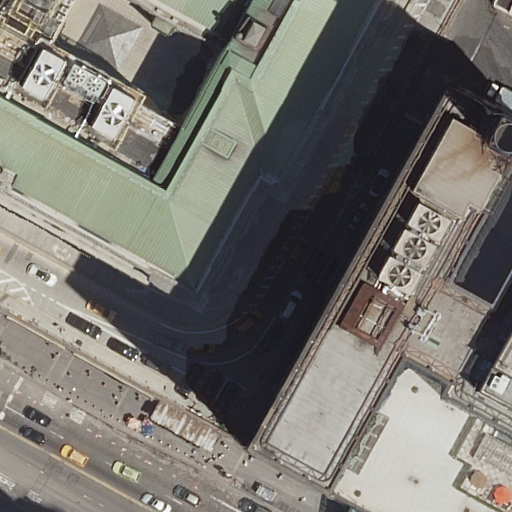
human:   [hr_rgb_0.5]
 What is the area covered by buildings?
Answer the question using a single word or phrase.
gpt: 2115m2

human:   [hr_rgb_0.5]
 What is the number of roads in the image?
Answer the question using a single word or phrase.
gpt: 16

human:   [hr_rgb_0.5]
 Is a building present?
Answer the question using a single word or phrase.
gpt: yes

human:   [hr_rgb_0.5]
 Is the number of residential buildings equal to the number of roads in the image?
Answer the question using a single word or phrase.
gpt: no

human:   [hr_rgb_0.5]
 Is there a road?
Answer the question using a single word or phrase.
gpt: yes

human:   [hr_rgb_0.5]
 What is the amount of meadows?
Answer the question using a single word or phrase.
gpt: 0

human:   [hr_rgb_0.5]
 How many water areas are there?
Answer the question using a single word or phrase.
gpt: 0

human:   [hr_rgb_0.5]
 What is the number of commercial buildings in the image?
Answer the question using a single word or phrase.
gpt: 1

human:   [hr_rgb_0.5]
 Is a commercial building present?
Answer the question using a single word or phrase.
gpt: yes

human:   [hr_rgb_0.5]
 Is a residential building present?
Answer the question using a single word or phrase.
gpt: yes

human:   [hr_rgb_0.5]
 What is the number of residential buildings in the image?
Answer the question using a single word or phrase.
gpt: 2

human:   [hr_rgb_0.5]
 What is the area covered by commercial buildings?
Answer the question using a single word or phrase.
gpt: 2m2

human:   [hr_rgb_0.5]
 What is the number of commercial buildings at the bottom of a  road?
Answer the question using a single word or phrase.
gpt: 0

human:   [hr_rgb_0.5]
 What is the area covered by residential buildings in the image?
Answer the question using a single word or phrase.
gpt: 2102m2

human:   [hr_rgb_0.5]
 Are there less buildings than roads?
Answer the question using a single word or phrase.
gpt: yes

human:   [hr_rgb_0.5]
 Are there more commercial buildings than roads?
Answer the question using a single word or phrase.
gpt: no

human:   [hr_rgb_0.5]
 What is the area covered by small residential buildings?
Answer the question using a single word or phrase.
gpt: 0m2

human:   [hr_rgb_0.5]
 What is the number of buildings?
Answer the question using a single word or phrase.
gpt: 4

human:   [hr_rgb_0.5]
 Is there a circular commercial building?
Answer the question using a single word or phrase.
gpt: no

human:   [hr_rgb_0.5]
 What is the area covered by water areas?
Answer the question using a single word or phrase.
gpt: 0m2

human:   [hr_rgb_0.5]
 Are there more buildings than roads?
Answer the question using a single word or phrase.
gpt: no

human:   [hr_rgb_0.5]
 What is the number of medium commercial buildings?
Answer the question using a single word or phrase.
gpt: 0

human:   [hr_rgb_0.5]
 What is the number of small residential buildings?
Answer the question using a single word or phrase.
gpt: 0

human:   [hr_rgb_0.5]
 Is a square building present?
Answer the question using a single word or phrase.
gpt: no

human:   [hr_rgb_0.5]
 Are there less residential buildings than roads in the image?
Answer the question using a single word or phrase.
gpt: yes

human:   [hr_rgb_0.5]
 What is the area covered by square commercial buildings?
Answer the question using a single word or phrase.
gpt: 0m2

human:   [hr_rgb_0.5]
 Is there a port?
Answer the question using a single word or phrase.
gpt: no

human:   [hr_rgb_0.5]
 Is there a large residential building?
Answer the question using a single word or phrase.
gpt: yes

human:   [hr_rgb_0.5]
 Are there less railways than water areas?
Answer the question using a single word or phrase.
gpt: no

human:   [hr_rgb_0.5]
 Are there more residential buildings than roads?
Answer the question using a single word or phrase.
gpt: no

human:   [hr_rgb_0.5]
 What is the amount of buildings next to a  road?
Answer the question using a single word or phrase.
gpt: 4

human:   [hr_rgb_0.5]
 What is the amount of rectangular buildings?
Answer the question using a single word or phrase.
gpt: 4

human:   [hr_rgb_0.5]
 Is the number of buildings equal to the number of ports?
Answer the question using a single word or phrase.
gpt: no

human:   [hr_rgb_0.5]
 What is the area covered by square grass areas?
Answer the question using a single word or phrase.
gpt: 0m2

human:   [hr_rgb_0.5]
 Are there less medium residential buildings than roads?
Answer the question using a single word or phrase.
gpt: yes

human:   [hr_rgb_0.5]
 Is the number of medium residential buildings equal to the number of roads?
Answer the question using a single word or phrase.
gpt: no

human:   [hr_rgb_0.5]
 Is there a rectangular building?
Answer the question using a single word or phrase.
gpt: yes

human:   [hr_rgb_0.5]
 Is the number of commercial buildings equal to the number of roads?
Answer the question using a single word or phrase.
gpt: no

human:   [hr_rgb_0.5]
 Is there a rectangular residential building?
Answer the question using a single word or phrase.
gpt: yes

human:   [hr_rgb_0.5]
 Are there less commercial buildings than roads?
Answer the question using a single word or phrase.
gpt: yes

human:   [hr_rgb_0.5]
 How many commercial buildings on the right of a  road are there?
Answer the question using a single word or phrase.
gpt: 1

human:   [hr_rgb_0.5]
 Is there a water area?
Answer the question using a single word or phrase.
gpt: no

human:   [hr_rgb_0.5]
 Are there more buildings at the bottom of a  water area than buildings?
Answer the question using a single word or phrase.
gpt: no

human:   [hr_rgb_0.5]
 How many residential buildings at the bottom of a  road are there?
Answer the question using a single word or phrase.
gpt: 2

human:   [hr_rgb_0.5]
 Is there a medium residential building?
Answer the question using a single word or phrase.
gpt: yes

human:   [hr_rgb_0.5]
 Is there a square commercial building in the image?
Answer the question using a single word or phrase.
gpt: no

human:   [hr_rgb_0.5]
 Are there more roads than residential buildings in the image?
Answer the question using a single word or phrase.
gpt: yes

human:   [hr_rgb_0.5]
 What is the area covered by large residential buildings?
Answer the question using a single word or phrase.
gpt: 1701m2

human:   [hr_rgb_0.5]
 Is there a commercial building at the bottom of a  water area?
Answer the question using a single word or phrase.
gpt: no

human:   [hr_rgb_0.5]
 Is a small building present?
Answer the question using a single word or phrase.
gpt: yes

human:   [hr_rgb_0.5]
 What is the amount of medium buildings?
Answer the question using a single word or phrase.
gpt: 1

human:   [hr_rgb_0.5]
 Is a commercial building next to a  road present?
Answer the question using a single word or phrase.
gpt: yes

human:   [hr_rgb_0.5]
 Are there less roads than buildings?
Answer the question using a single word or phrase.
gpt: no

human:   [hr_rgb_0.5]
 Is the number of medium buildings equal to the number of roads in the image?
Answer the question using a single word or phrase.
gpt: no

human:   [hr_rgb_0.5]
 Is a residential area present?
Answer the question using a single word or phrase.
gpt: no

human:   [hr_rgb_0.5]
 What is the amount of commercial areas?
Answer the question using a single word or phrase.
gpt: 0

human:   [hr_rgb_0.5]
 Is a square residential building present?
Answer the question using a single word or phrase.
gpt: no

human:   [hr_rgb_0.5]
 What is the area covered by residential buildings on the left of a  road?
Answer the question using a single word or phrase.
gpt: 0m2

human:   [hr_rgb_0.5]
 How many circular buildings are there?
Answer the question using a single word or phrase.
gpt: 0

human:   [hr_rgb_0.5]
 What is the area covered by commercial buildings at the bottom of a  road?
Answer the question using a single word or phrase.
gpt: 0m2

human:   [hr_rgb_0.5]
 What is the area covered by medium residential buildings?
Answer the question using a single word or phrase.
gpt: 401m2

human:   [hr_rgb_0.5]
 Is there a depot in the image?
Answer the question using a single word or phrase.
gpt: no

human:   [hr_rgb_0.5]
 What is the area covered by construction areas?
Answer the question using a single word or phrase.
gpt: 0m2

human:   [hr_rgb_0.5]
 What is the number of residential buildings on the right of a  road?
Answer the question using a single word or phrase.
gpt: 2